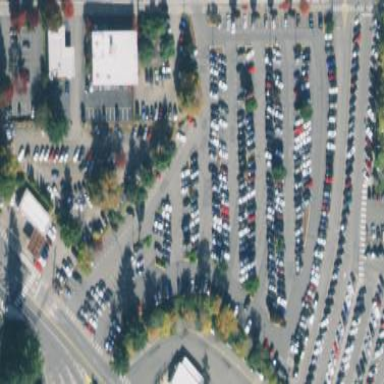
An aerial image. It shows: Parking area with surface.